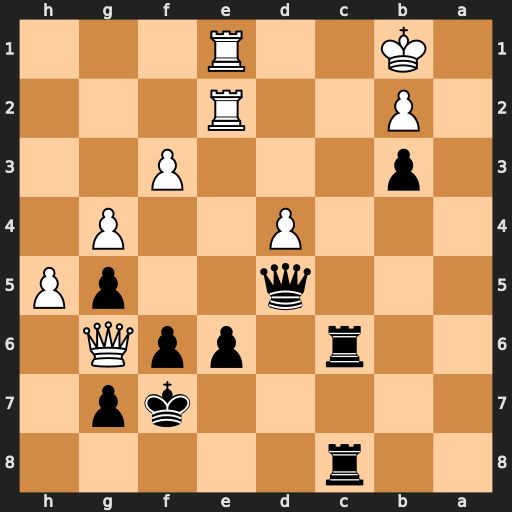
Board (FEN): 2r5/5kp1/2r1ppQ1/3q2pP/3P2P1/1p3P2/1P2R3/1K2R3
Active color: b
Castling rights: -
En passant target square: -
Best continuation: Kf8 h6 Qc4